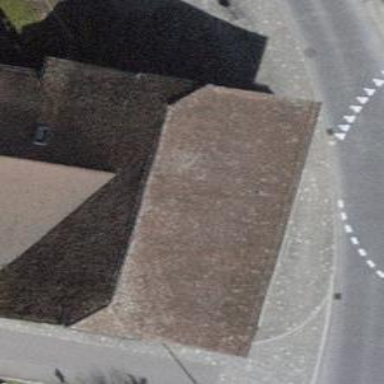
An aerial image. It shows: Restaurant.